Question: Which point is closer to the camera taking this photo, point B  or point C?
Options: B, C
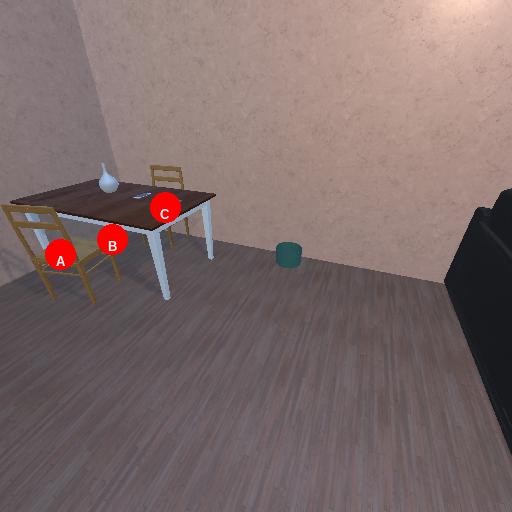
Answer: B